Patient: sex M, age 57
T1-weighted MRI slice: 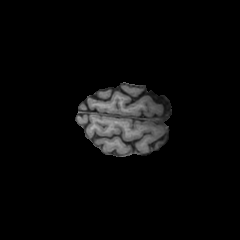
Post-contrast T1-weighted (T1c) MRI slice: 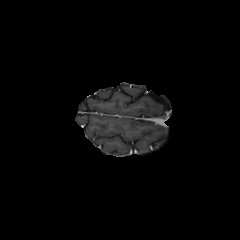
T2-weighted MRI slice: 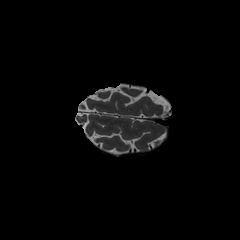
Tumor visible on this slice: no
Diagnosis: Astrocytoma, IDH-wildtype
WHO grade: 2